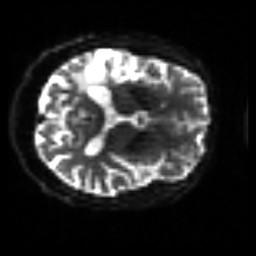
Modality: sbref
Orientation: axial
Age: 54
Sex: male
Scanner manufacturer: siemens
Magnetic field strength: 3 T
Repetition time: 3.2 s
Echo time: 0.081 s